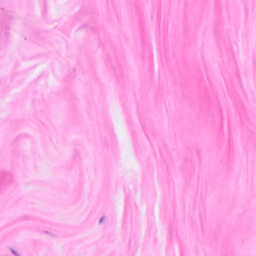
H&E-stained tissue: Breast